Question: EDIT: Android-Developers answer below explains solution very well
My problem is there are another bar, not exactly sure what it's name is - TitleBar? (The bar with the menu button and the white square logo) Above my ActionBar. What I ideally want is to merge my ActionBar with that bar or if not possible, implement my own bar completely amongst the tabs with icon and menu button. I have tried several things (see below image) and the rough code of how I am add the tabs is shown below as well.

Adding tabs to the ActionBar code:
'''
actionBar = getActionBar(); // Get reference to ActionBar
// Add some navigation tabs...
// 1. Enable ActionBar navigation tabs
actionBar.setNavigationMode(ActionBar.NAVIGATION_MODE_TABS);
actionBar.setDisplayShowTitleEnabled(false);
// 2. Add the tabs
Tab programTab = actionBar.newTab();
Tab settingsTab = actionBar.newTab();
Tab historyTab = actionBar.newTab();
programTab.setText("Program")
.setTabListener(new TabListener<Fragment_Program>(
this, "Program", Fragment_Program.class));
settingsTab.setText("Settings")
.setTabListener(new TabListener<Fragment_Settings>(
this, "Settings", Fragment_Settings.class));
historyTab.setText("History")
.setTabListener(new TabListener<Fragment_History>(
this, "History", Fragment_History.class));
actionBar.addTab(programTab);
actionBar.addTab(settingsTab);
actionBar.addTab(historyTab);
'''
I was under the impression getActionBar() got reference to the existing bar which sits above my ActionBar in the screenshot.. that would be ideal.
Current application theme is 'android:theme="@android:style/Theme.Holo.Light.DarkActionBar"'
Anyway, I have tried the following:
- - 'requestWindowFeature(Window.FEATURE_NO_TITLE);''super.onCreate()''setContentView()'
The reason I am using standard ActionBar is this for a hardware device that will be running at least 4.0 and the version is highly unlikely to change.
Any thoughts?
Cheers
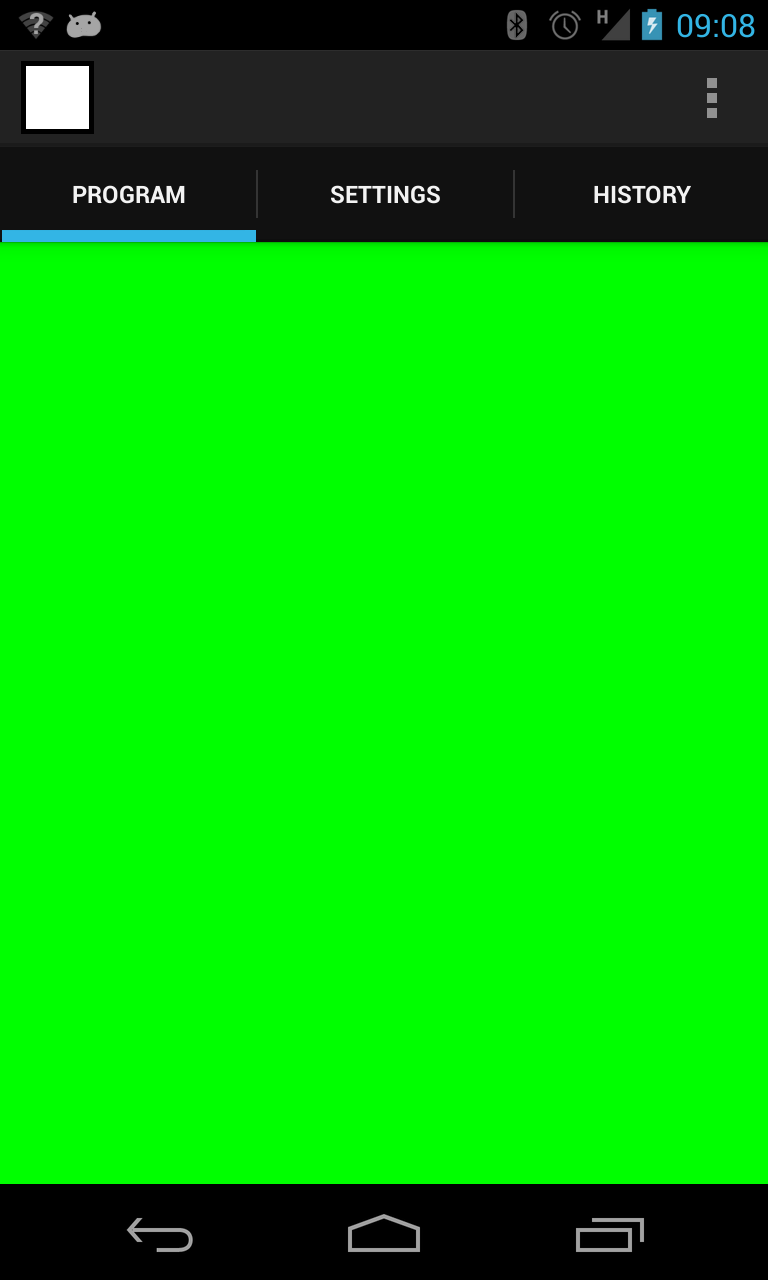
Answer: As I can understand you want to remove that view right?

The problem is that it your ActionBar. I guess you want to use Tabs, but without the ActionBar like many of the apps which are doing that. To achieve this use :
'''
bar.setNavigationMode(ActionBar.NAVIGATION_MODE_TABS);
bar.setDisplayShowTitleEnabled(false);
bar.setDisplayShowHomeEnabled(false);
'''
But don't forget something, if you want to achieve this, you should not inflate any menu in your Fragment / Activity :
'''
@Override
public boolean onCreateOptionsMenu(Menu menu) {
//getSupportMenuInflater().inflate(R.menu.menu_main, menu);
return true;
}
'''